Question: I am doing experiments on encrypting PE code segment by XORing each byte with some key value. So far I managed to XOR this segment and inject at the end of code segment binary code that is decoding by XORing again with the same value. Of course I also updated AddressOfEntryPoint to be equal of decoder's address.
But when I calculate address of first byte to be XORed (it is equal to the first byte before decoder - because I will be going up) and I try to do this I receive access violation.
Now the details:
1) as a test PE I use some super easy console "hello world" app in plain C++
2) injected decoder code is written in NASM assembler, then assembled to binary and then injected at the end of .text section of test PE. Its code is below:
'''
call get_proc ; push return address
get_proc:
pop esi ; pop current address
sub esi, 0x5 ; esi = address of injected code, 0x5 = size of call instruction
xor ebx, ebx ; clear registers
xor ecx, ecx ;
mov bl, <DECODER_KEY> ; decoder key
mov ecx, <CODE_SIZE> ; encoded code size
sub esi, ecx ; esi = address of encoded code
decoder_loop:
mov edx, esi ; construct encoded byte address
add edx, ecx ;
dec edx ;
xor byte [cs:edx], bl ; decode
loop decoder_loop ; loop back
jmp esi ; jump back to decoded code
'''
3) '<DECODER_KEY>' and '<CODE_SIZE>' are replaced (before assembling) with proper values by my another app that is doing injection
4) when first loop iteration is passing, final EDX value is equal to the address of byte just before 'call get_proc', checked with Immunity Debugger
5) here I post a screenshot presenting situation when I have access violation when attempting to do XOR on first byte (with red line I marked my injected code that is executed at the beginning)
6) I am aware of the fact, that by default code segment is only readable and executable, but my injecting app also adds write permission.
7) I am using Windows 8.1 64-bit
And finally questions:
A) Is presented code doing what I want it to do?
B) Is adding write permission to code segment enough to perform this operation (I know that there are some "write protection" mechanisms, but I don't know any details)?
Exploits are often using this technique (or at least they used to), so I wonder why isn't this working. In addition I have to tell, that when I remove only XOR operations, then program works fine (so calculated addresses are correct).
EDIT:
Here is link to PEdump result: <URL>
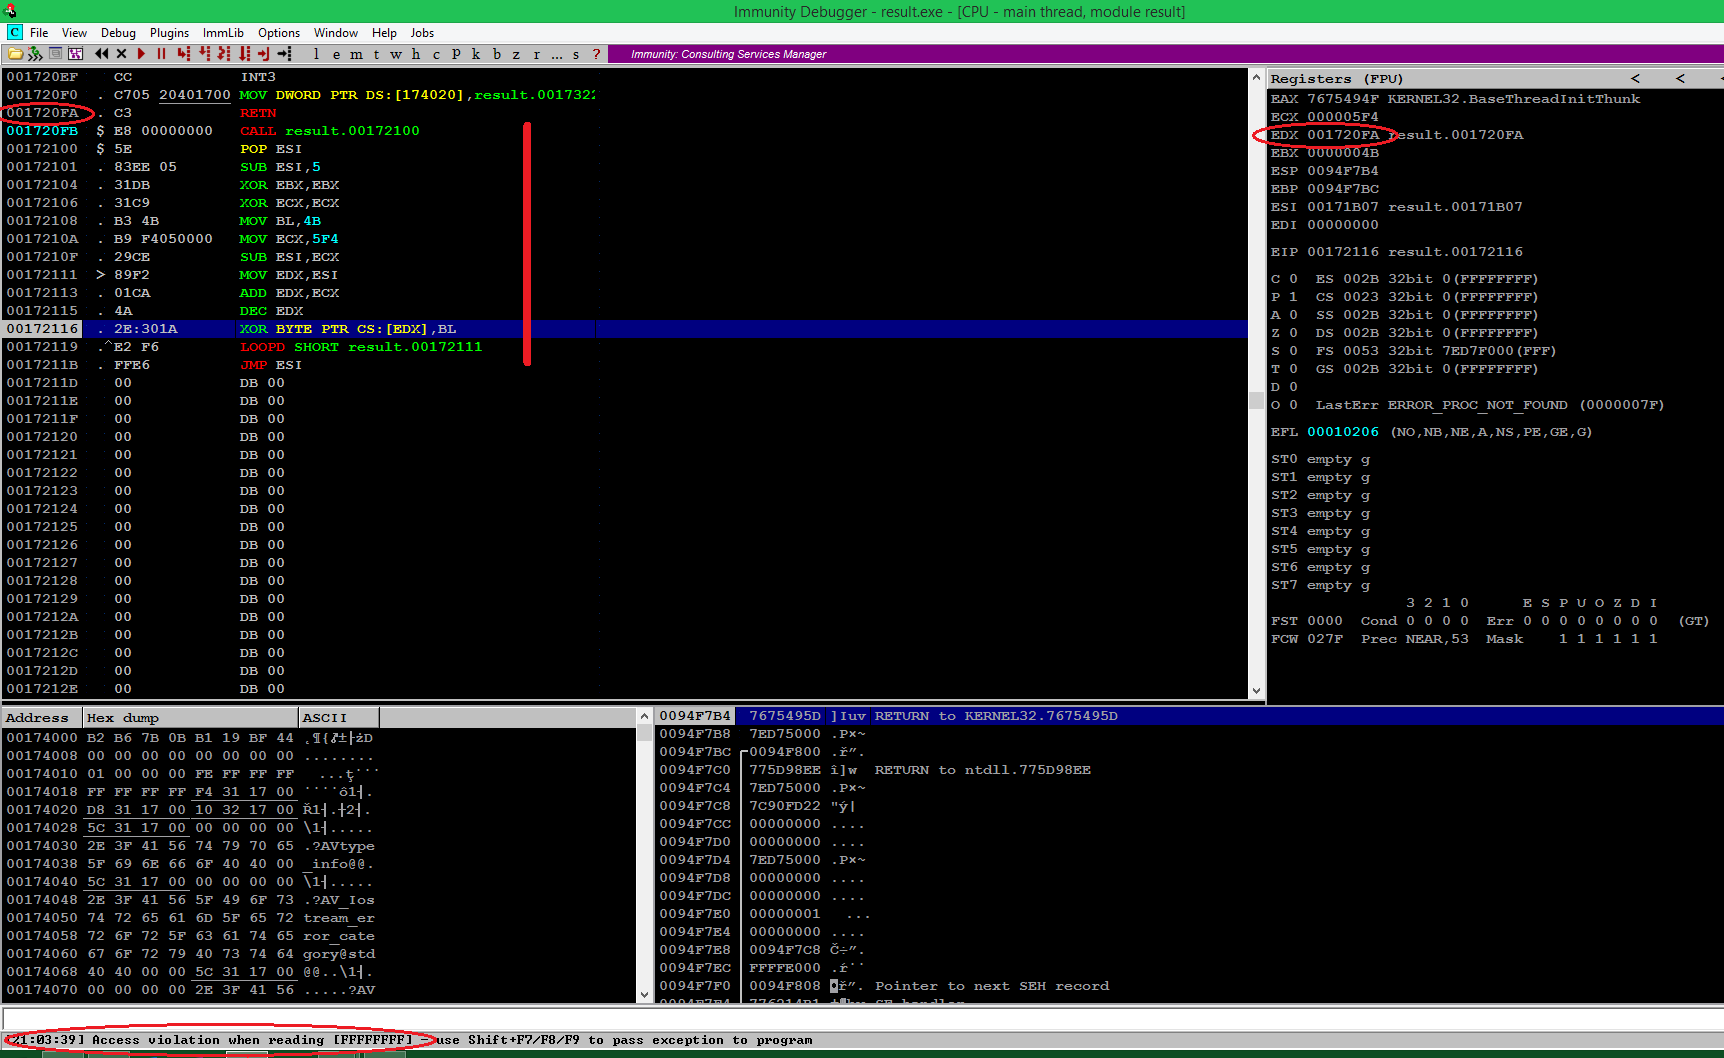
Answer: I found solution to my problem. In general: there was a mistake in assembler code - referencing '[cs:edx]' in xor operation is wrong, should be just '[edx]'. Why?
It seems that now segment registers are not doing what we (or at least I) think. I heard that previously they were used as base address for each segment and instruction '[cs:addr]' was an offset within code segment.
But when you look closer at the values of segment registers in the photo I provided in question, you will see that those registers are in fact some descriptors that reference mainly 0xFFFFFFFF address! When I removed 'cs' from instruction it worked! But then I loaded binary into debugger and suprisingly it was translated into 'ds:[edx]' ! Again, why DS (data segment)? That one I don't know. But lesson from this issue should be to not to use those registers.
If you don't agree or you have any clarification please comment this answer.